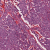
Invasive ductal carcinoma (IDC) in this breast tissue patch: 1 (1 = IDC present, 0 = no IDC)